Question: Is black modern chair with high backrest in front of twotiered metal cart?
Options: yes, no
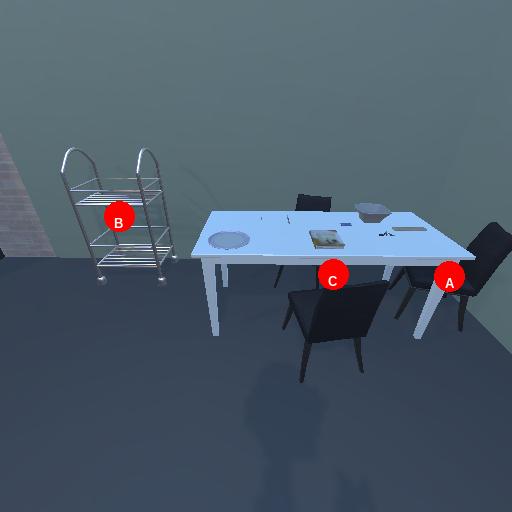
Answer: yes